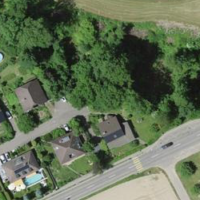
EUNIS habitat code: 52
Species observed at this site:
Lamium galeobdolon
Campanula trachelium